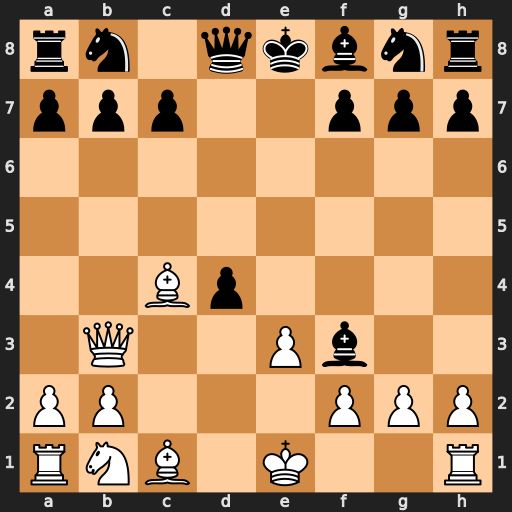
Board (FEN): rn1qkbnr/ppp2ppp/8/8/2Bp4/1Q2Pb2/PP3PPP/RNB1K2R
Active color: w
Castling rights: KQkq
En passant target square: -
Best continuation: Bxf7+ Kd7 Qe6#